Interaction volume radius: 10 \u00c5
Interaction volume height: 20 \u00c5
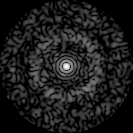
Disorder parameter: 0.843